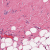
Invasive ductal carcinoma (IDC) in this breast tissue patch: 0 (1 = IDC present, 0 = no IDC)